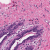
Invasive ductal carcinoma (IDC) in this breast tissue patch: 0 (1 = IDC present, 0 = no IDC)